Question: I have a simple script below to get the value of the last row in column P but when I execute it does not return any value at all. The source cell has this in it 'E2&"gmail.com"', where it should return an email address:
Below is the script I created
'''
{
var ss = SpreadsheetApp.getActive().getSheetByName("L0 Scores");
var LastRow = ss.getLastRow();
var LastCol = ss.getLastColumn();
var Range = ss.getRange(1, 1, LastRow, LastCol);
var RangeValues = Range.getValues();
var Admin
for (i=LastRow; i<=LastRow; i++){
Admin = ss.getRange('P'+i).getValue();
Logger.log(Admin);
}
}
'''
and this is what happens when I check the log

Thanks in advance
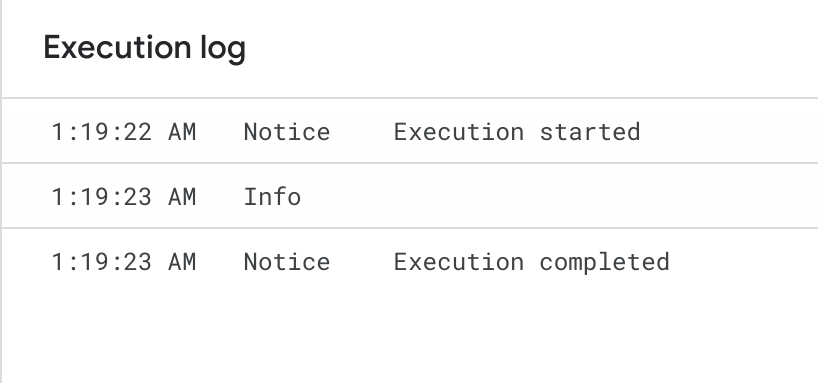
Answer: '''
function valueInLastRowColP() {
var ss=SpreadsheetApp.getActive();
var sh=ss.getSheetByName("L0 Scores");
var rg=sh.getRange(sh.getLastRow(),16);
return rg.getValue();
}
'''